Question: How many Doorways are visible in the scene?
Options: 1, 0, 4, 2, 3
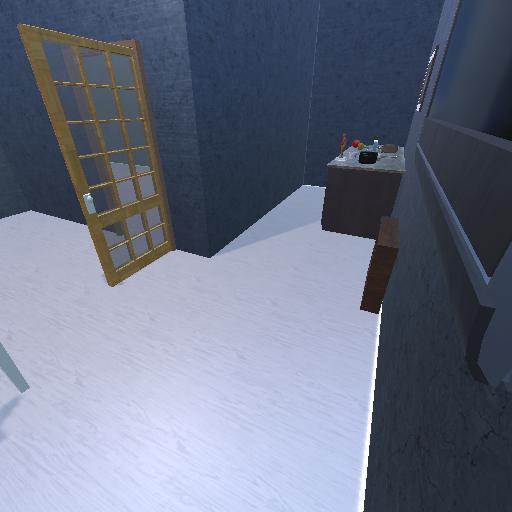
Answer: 1